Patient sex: M
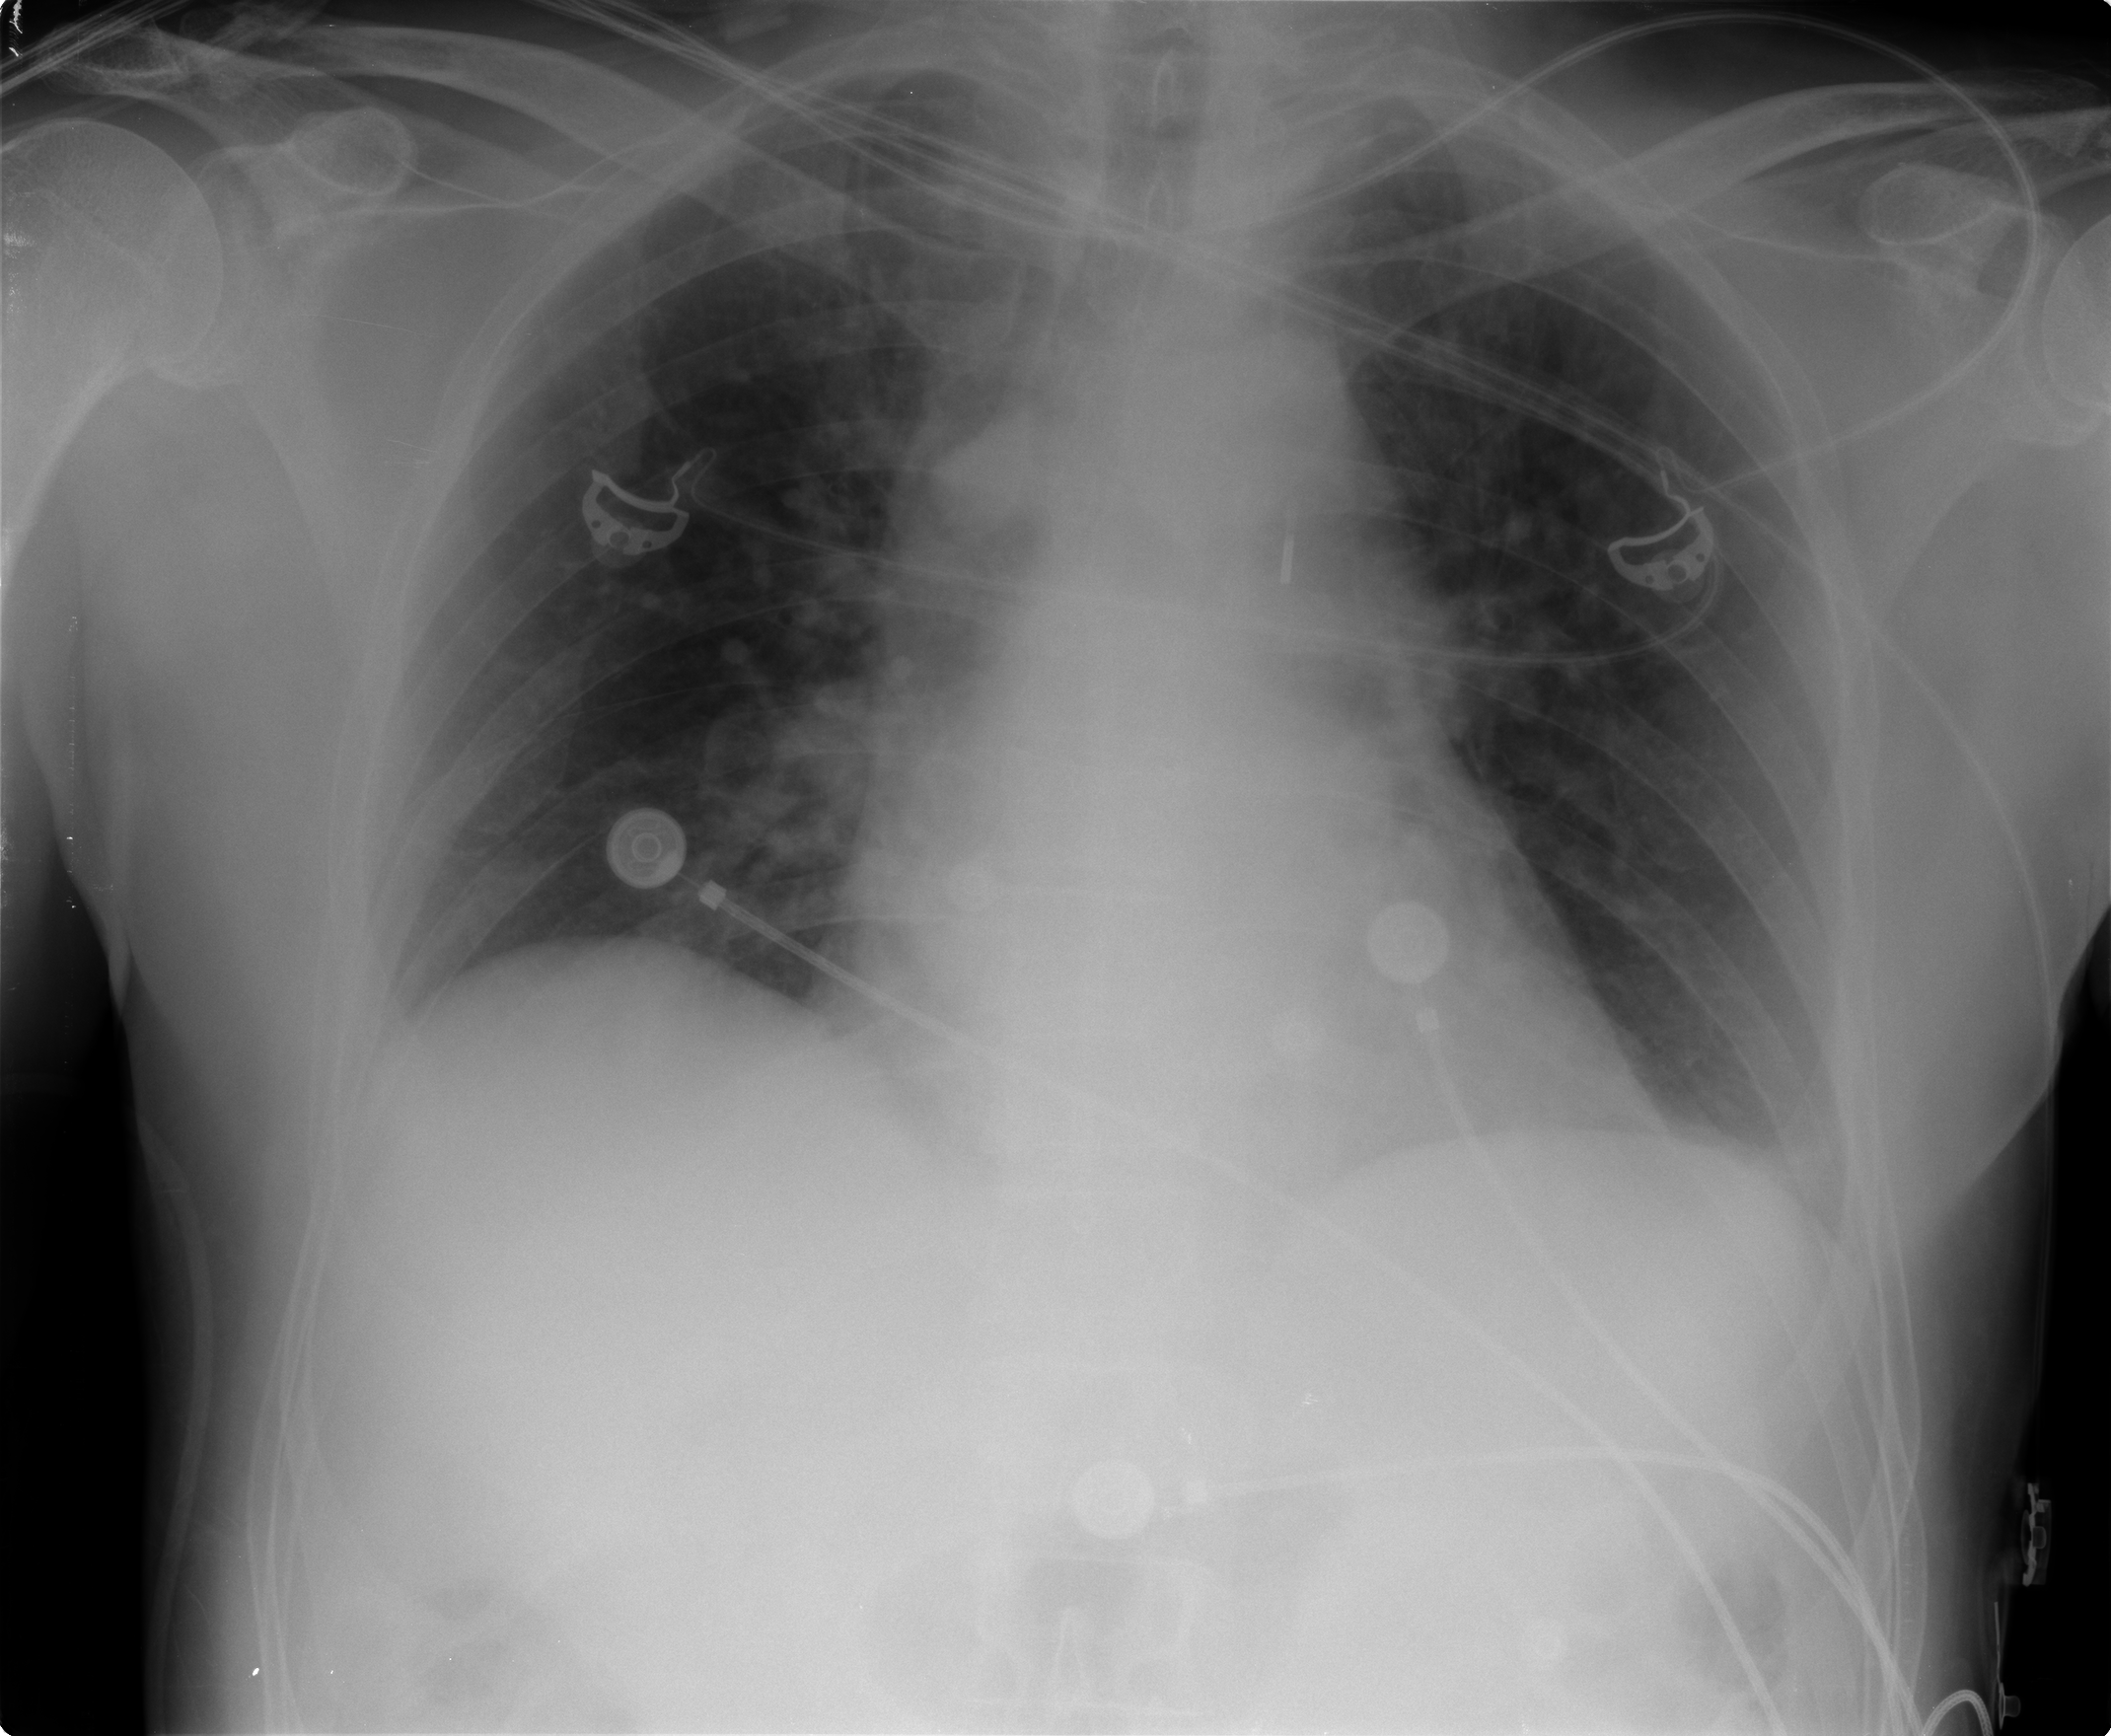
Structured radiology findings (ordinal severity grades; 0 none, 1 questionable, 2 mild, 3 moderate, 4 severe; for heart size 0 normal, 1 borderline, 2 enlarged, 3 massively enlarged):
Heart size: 0
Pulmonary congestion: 2
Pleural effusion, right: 0
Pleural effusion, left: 1
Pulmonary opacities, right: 0
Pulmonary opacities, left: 0
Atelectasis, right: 0
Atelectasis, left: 1